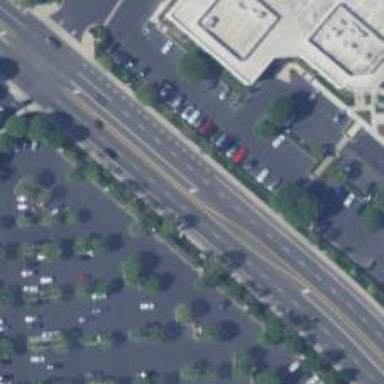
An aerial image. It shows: Tertiary road with asphalt surface.